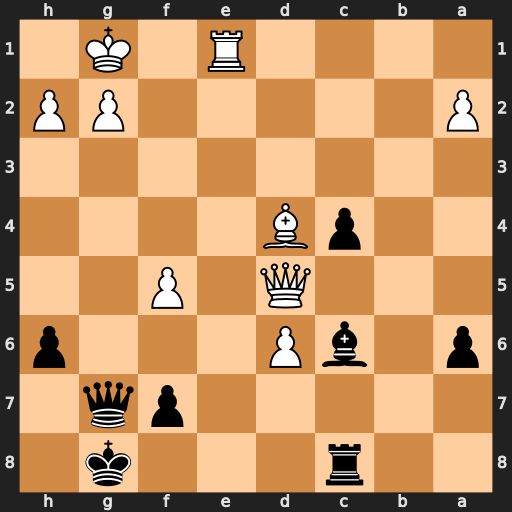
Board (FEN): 2r3k1/5pq1/p1bP3p/3Q1P2/2pB4/8/P5PP/4R1K1
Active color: b
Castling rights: -
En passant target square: -
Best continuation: Bxd5 Bxg7 Kxg7